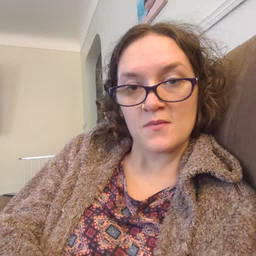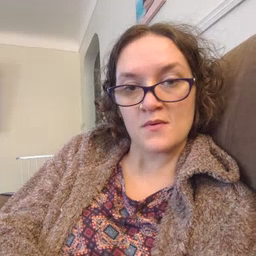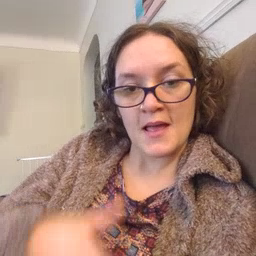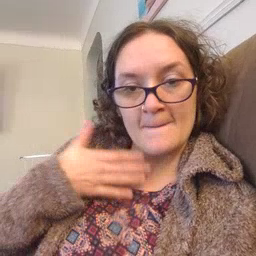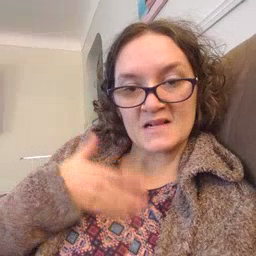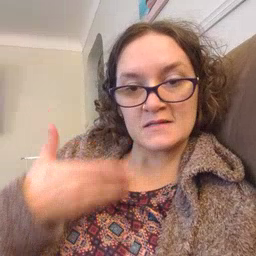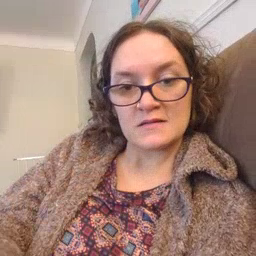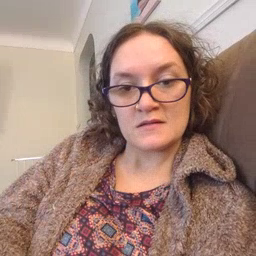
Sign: happy